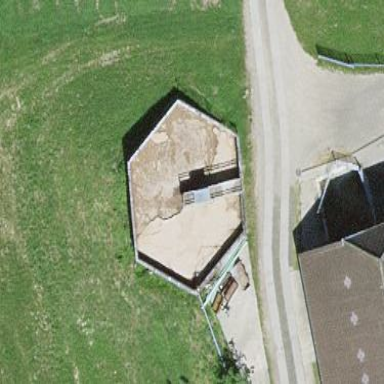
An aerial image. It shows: Storage tank building.